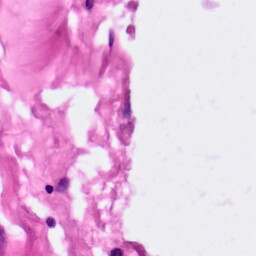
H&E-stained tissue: Pancreatic